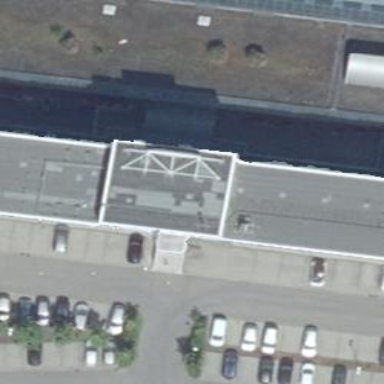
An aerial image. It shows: White building with flat roof made of gray tar paper.